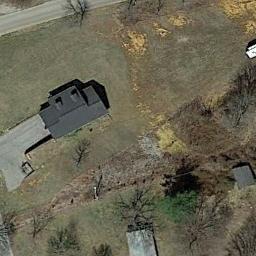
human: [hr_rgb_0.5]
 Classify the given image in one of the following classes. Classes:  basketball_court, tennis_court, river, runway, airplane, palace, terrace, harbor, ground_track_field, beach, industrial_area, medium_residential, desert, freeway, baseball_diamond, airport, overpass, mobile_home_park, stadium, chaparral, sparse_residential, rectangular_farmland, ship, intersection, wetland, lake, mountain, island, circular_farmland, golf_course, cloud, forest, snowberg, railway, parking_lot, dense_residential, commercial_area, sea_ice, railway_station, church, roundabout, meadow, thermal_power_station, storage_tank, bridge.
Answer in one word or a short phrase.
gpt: sparse_residential